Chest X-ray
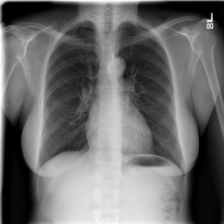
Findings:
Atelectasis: negative
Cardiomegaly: negative
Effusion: negative
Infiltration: negative
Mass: negative
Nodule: negative
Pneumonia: negative
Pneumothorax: negative
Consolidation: negative
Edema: negative
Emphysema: negative
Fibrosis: negative
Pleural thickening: negative
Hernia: negative